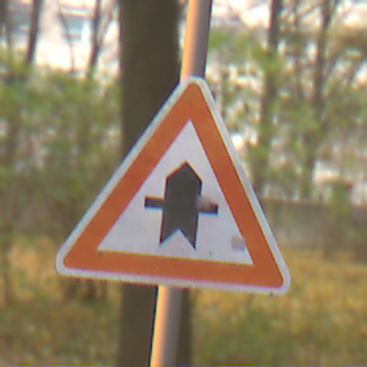
Verkehrszeichen: Vorfahrt
Umgebung: Outdoor, Nature
Tageszeit: Midday
Wetter: Overcast
Licht: Natural
Jahreszeit: NotSpecified
Kontrast: LowContrast